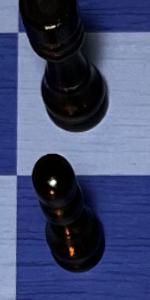
Label: Pawn_Black